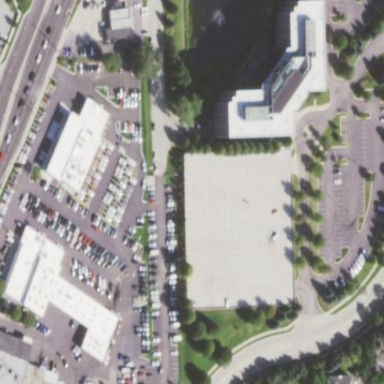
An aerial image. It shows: Commercial area.